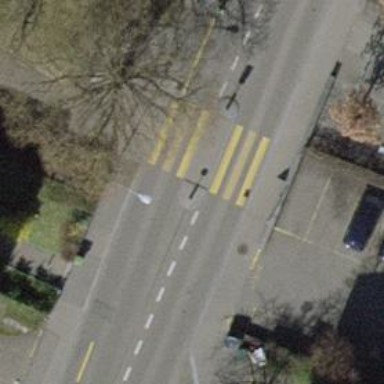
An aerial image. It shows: Uncontrolled zebra crossing with pedestrian island.